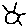
Label: sun